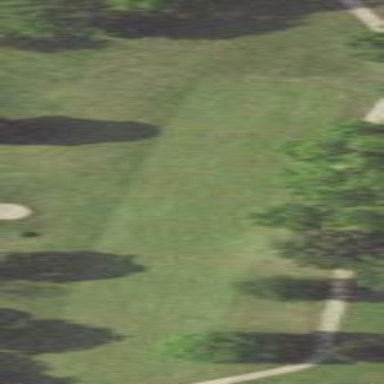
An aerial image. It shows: Rough grassy area used for golf.